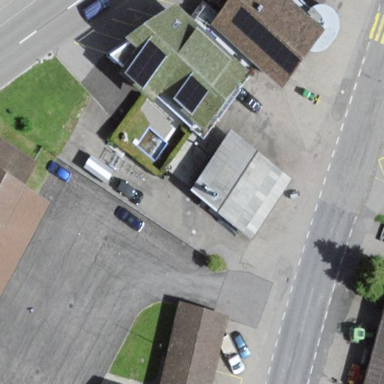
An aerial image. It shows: Building housing car repair shop.